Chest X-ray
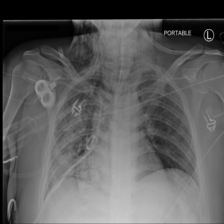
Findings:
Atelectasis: negative
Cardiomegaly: negative
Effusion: negative
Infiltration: negative
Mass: negative
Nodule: negative
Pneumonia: negative
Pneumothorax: negative
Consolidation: positive
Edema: negative
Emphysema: positive
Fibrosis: negative
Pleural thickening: negative
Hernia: negative